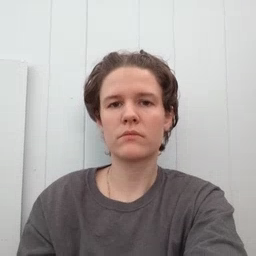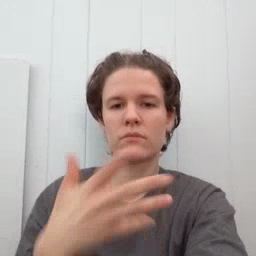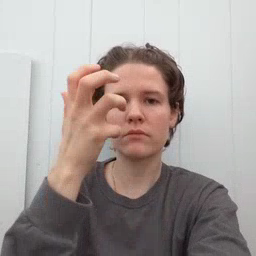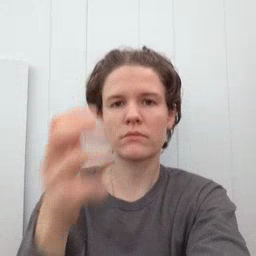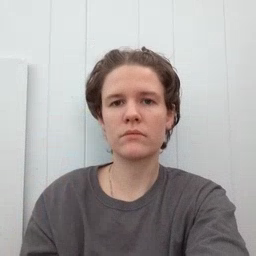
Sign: mad